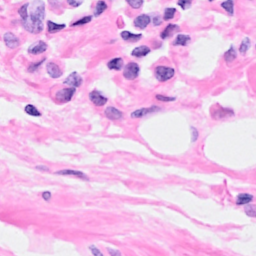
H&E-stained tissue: Breast